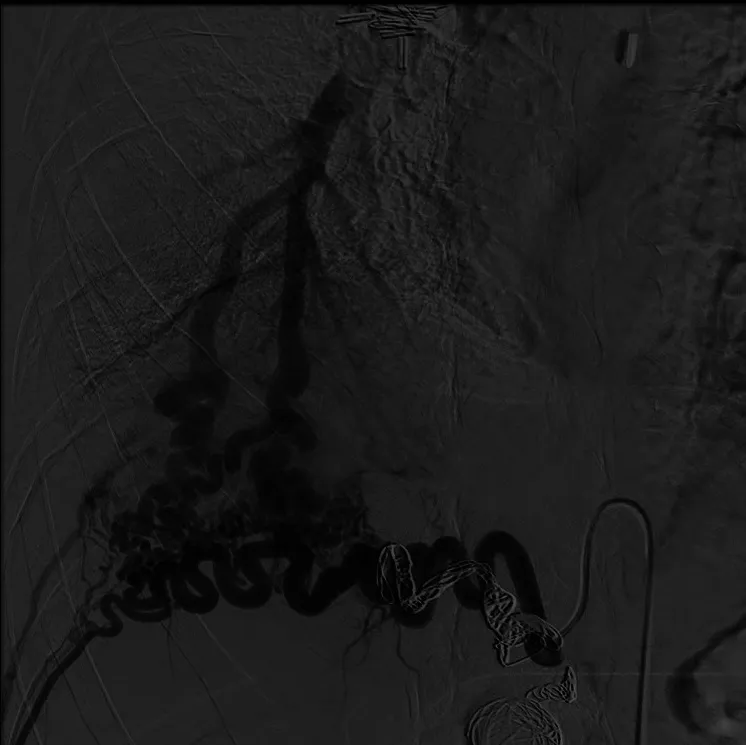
Digital subtraction angiography. Intercostal hypertrophic artery (*) and artero, venous fistula between this artery and the inferior right pulmonary vein (#).
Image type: radiology (ct)